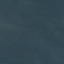
Land use / land cover class: SeaLake